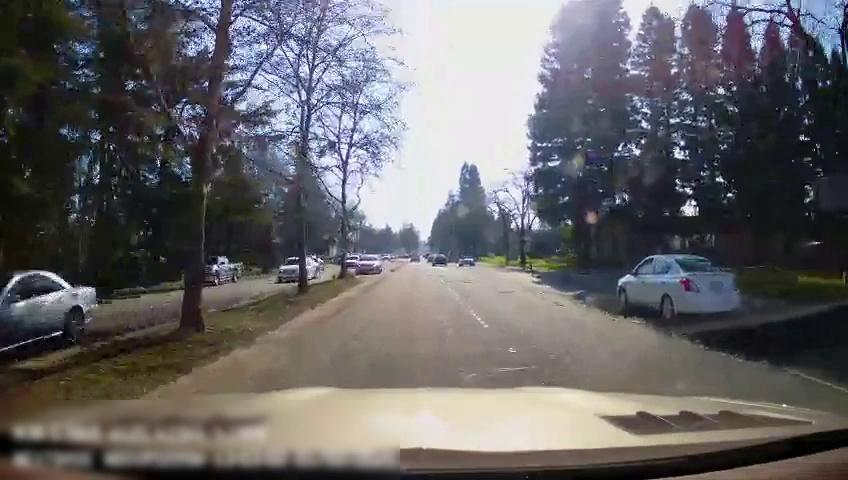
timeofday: Day
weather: Sunny
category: Drivable Space
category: Drivable Space
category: Vehicles | Car
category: Vehicles | Car
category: Vehicles | Truck
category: Vehicles | Car
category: Vehicles | Car
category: Vehicles | Car
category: Vehicles | Car
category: Vehicles | Car
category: Vehicles | Truck
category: Lanes | Current Lane
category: Lanes | Current Lane